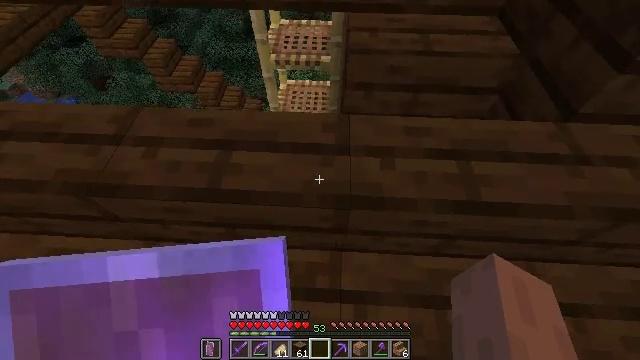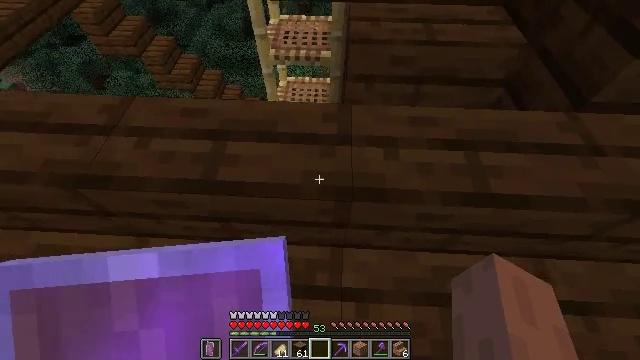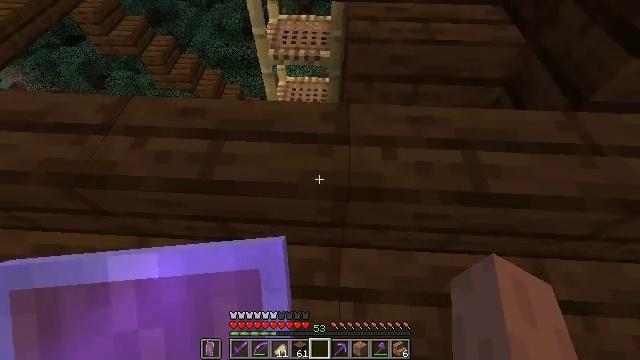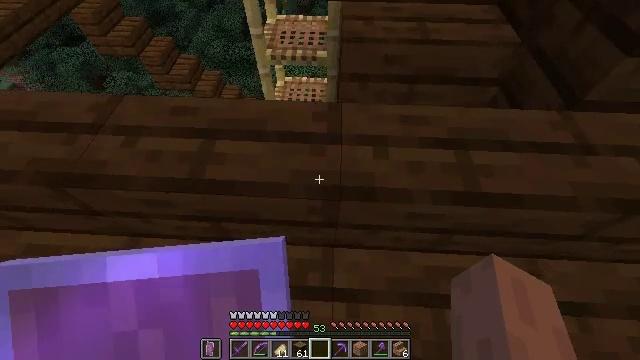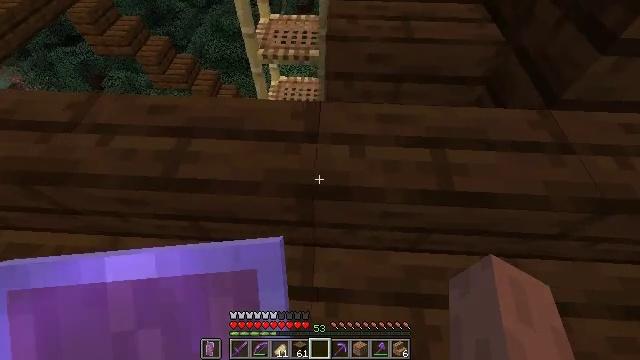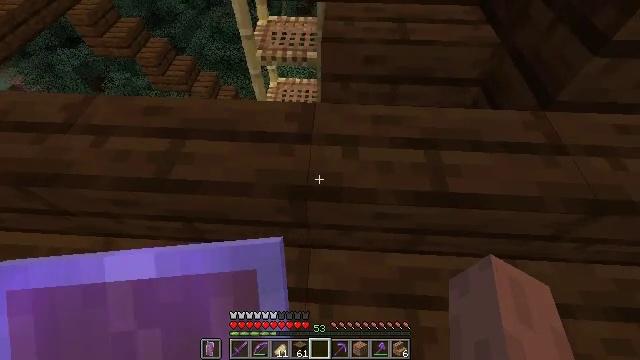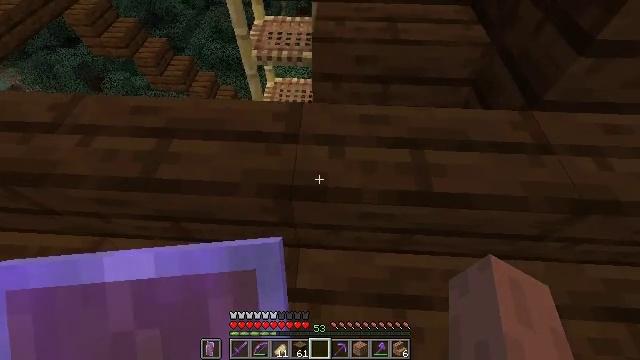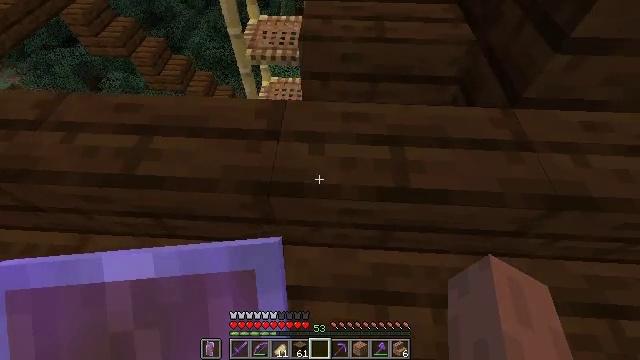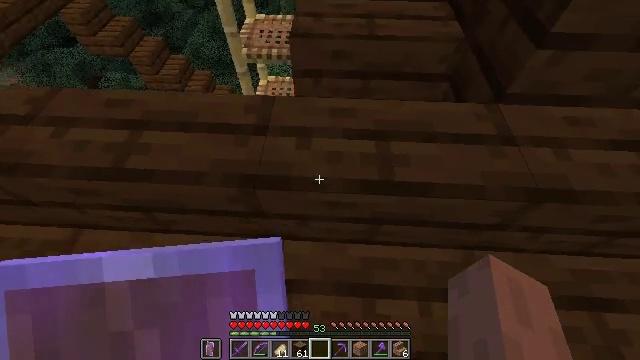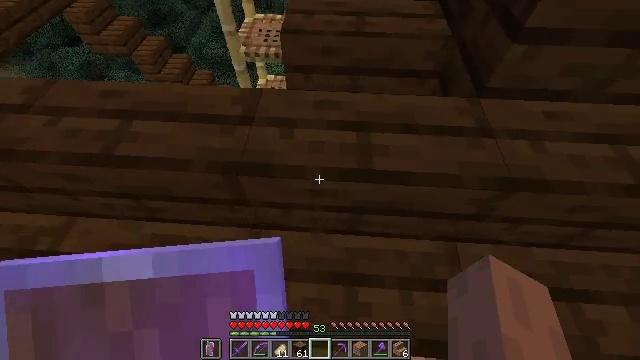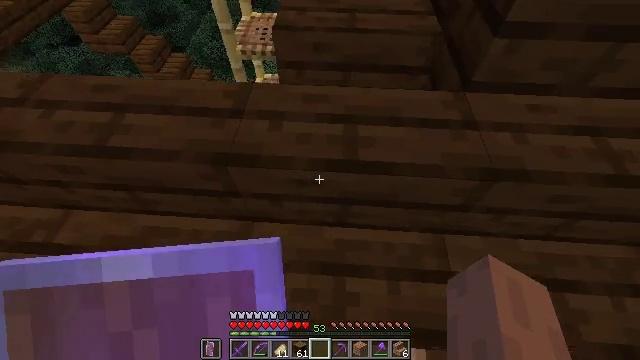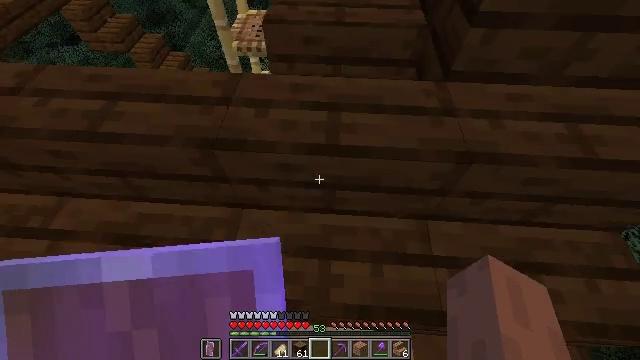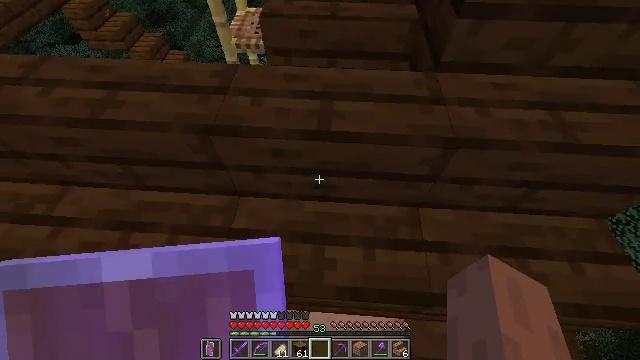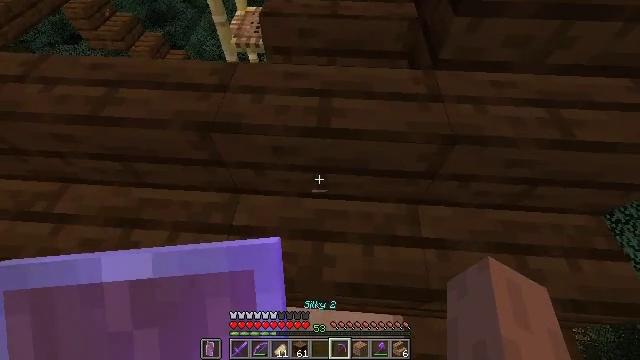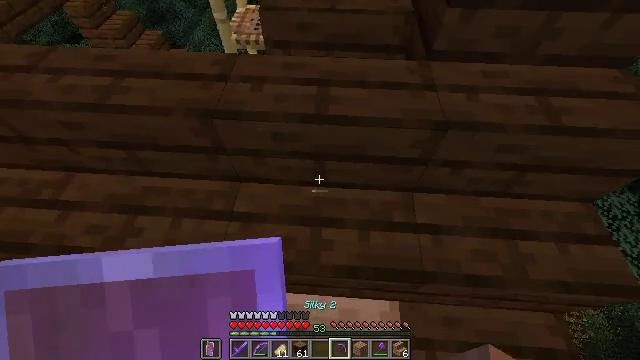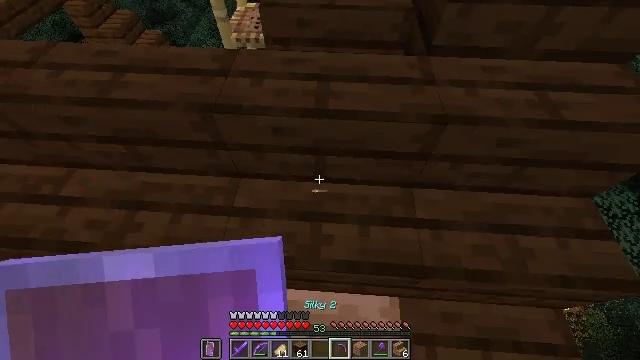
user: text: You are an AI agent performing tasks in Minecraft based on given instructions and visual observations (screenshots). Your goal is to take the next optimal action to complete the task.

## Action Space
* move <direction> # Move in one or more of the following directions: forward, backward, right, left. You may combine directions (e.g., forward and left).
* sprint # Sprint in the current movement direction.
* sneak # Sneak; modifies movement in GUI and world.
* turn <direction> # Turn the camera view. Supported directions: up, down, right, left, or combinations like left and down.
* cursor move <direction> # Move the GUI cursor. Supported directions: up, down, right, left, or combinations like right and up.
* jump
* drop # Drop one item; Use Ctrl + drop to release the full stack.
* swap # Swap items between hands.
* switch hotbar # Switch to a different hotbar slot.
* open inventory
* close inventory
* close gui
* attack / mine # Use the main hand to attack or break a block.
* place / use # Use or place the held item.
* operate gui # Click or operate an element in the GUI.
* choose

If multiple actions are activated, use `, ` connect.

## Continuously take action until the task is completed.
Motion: motion action
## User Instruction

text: Harvest the dark oak stairs for reuse.
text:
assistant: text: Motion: sneak
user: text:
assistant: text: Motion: move right, sneak
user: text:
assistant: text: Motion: move right, sneak
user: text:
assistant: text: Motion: move right, sneak
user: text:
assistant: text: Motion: move right, sneak
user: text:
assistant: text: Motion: move right, sneak
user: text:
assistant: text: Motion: move back and move right, sneak
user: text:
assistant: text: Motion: move back and move right, sneak
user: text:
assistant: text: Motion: move back and move right, sneak
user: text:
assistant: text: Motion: move back and move right, sneak
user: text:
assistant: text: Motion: move back, sneak
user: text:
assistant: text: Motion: move back, sneak
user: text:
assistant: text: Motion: move back, sneak
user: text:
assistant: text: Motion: sneak
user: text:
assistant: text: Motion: sneak
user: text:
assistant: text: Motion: sneak
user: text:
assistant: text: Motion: sneak
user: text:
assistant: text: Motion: sneak
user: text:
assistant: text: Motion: sneak
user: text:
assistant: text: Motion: sneak
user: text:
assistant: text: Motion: sneak
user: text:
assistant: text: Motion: sneak
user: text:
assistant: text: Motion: sneak
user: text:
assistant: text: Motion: sneak
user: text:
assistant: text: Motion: sneak
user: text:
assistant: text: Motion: move forward, sneak, turn right and up
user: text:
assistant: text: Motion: move forward, sneak, turn right and up
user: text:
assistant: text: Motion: move forward, sneak, turn right
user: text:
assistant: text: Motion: move forward, sneak
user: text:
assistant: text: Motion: move forward, sneak, attack / mine